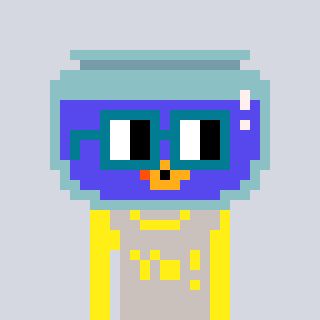
a pixel art character with square dark green glasses, a goldfish-shaped head and a foggrey-colored body on a cool background